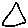
Label: triangle